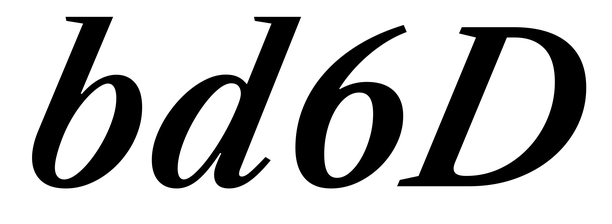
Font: LibreCaslonText-Italic_SemiBold_Italic